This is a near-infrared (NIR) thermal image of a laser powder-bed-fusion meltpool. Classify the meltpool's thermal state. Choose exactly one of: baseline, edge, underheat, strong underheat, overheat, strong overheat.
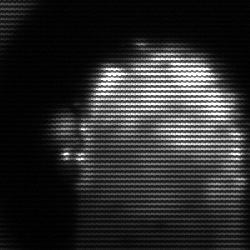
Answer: baseline